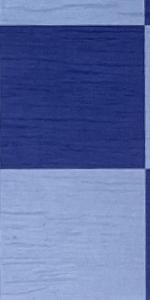
Label: Empty